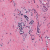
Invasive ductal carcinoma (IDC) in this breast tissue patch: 0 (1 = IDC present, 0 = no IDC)